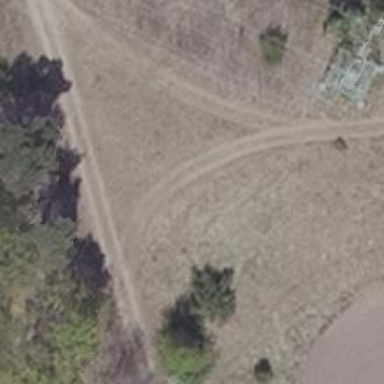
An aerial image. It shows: Sandy track road.